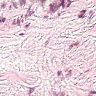
Metastatic tissue present: no